Field crop: maize
Growth stage: 2
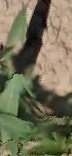
Species: maize